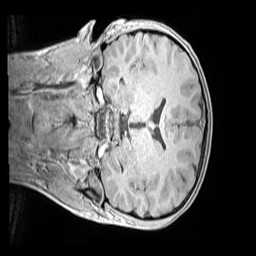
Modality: MP2RAGE
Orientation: coronal
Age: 11
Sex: male
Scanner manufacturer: siemens
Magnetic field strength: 3 T
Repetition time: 4 s
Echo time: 0.00299 s